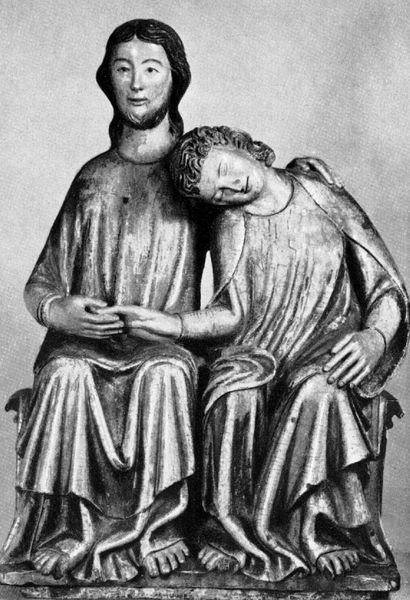
Titel: Christus-Johannes-Gruppe aus Oberschwaben
Institution: Cleveland, The Cleveland Museum of Art
Schlagwörter: gruppe, hand, kopf, mann, schlaf, umhang, sitzen, finger, frau, haar, holz, kleid, kleider, mund, nase, schwarz, stirn, weiss, bart, arm, augen, falten, gesicht, halten, sockel, bildnis, hände, figur, gewand, haare, lange haare, mantel, sitzend, paar, locken, schulter, traurig, engel, skulptur, statue, füße, umarmung, schlafen, zwei, bank, figuren, zwei männer, zwei personen, überwurf, faltenwurf, plastik, junge, knie, zehen, foto, fotografie, umarmen, barfuss, religion, schwarzweiss, lockig, schnitzerei, photo, entspannung, trost, jüngling, gotisch, christus, jesus, christlich, romanik, anlehnen, heilig, wachen, schutz, trösten, bauplastik, romanisch, ottonisch, apostel, anlehenen, christliche kunst, karolingisch, handhalten, figurne, atirn, anlehnung, anlehene, vorromanisch, fußzehen